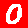
Digit: 0